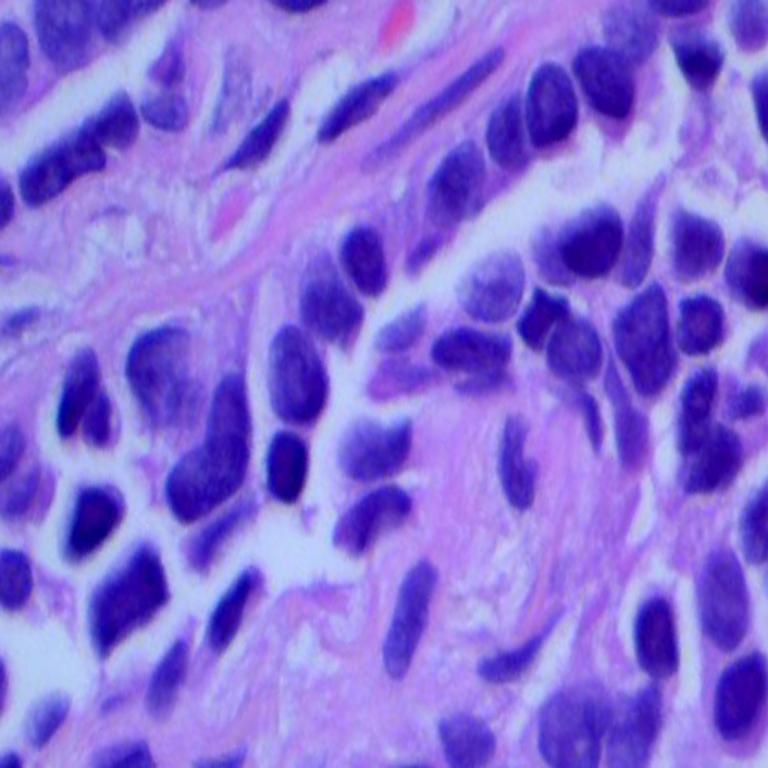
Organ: lung
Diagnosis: adenocarcinomas